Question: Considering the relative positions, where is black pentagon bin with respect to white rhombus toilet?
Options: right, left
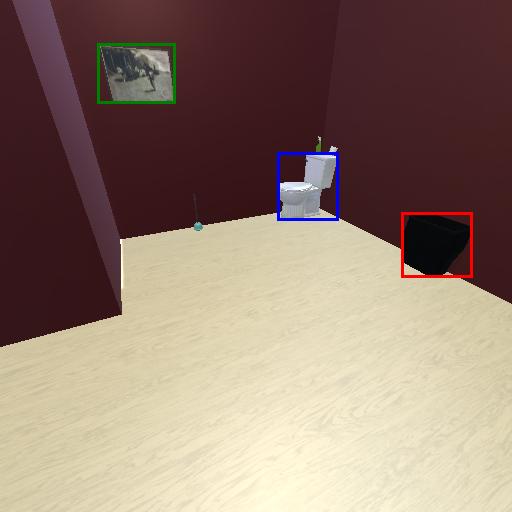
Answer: right